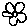
Label: flower